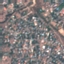
Land use / land cover: Residential